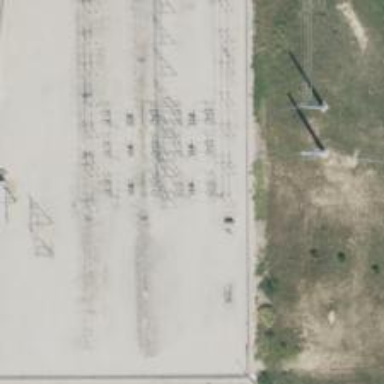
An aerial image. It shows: Switch used for power control.